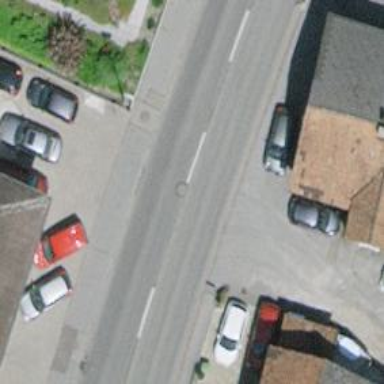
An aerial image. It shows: Bus stop with designated public transport stop position.